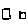
Label: square